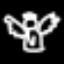
Label: angel